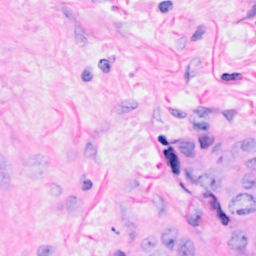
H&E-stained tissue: Breast